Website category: sports
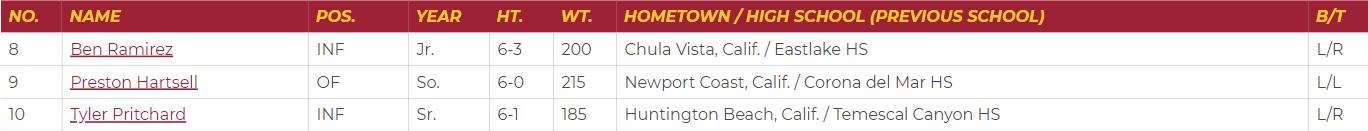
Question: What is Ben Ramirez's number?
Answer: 8

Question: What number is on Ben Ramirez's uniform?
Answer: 8

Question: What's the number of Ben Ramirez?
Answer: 8

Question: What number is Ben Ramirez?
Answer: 8

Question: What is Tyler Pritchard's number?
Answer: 10

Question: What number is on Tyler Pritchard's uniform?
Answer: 10

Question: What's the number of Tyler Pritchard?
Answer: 10

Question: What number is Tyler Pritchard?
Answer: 10

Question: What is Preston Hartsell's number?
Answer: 9

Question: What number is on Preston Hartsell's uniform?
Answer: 9

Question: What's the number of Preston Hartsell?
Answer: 9

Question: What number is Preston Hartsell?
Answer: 9

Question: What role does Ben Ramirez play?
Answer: INF

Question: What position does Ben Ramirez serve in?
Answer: INF

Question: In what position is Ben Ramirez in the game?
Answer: INF

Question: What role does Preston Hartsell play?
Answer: OF

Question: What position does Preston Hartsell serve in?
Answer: OF

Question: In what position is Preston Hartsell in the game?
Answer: OF

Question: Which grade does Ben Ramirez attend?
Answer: Jr.

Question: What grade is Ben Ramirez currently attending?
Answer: Jr.

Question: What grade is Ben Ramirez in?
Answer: Jr.

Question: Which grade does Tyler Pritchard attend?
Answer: Sr.

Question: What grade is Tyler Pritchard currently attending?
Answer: Sr.

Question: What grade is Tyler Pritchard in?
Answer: Sr.

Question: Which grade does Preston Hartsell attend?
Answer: So.

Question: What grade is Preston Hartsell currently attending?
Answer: So.

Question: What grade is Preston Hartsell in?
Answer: So.

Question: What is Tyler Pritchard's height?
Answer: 6-1

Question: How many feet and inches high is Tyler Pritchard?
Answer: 6-1

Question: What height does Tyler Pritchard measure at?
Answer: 6-1

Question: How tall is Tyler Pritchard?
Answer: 6-1

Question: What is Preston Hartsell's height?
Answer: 6-0

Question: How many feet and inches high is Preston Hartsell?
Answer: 6-0

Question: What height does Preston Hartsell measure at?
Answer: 6-0

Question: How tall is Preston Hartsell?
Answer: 6-0

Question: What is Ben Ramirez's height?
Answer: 6-3

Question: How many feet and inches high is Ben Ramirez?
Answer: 6-3

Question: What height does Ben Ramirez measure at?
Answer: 6-3

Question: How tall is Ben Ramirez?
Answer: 6-3

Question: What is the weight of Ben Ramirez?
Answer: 200

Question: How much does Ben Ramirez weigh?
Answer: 200

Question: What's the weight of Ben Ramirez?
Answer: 200

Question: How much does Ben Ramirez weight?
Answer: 200

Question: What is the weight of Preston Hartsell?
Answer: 215

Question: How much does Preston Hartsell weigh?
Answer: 215

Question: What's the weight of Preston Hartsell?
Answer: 215

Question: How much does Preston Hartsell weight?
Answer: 215

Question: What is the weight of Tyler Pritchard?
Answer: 185

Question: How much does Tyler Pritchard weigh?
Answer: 185

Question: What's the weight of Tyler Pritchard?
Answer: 185

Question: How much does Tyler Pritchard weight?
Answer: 185

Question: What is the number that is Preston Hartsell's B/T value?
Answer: L/L

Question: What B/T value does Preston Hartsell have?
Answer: L/L

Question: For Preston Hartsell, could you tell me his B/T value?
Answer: L/L

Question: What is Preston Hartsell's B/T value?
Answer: L/L

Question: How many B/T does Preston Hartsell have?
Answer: L/L

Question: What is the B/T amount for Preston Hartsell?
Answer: L/L

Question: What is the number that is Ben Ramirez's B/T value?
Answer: L/R

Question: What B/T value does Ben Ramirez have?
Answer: L/R

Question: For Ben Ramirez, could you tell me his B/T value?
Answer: L/R

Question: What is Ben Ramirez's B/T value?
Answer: L/R

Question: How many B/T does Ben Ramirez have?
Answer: L/R

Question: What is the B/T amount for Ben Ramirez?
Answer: L/R

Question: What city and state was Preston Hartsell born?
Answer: Newport Coast, Calif.